Question: I'm not sure where is this controlled from, can you point me out? I'm new to CSS.
The chart gets of the container when you resize the window. Where do you control this in CSS?
I don't need to resize the chart, at least just hide it? is that possible?

I'm using twitter bootstrap and here is the HTML generated
'''
<div class='row-fluid'>
<div class='span9'>
<div class='box'>
<div class='box-content padded' style='text-align: center'>
<div id='graphs' style='width:860px; margin:0 auto;' title='test'>
<div id='chart' style='display: inline-block;' title='test'></div>
</div>
</div>
</div>
</div>
<div class='span3'>
<div class='box'>
<div class='box-content padded'>
Hosts ...
</div>
</div>
<div class='box'>
<div class='box-content padded'>
<b> Services ... </b>
<br> .... </br>
</div>
</div>
</div>
</div>
</div>
'''
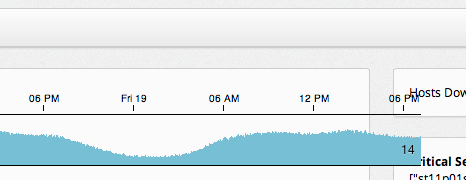
Answer: Resizing the chart to fit the parent container is easy; just use 'width:100%' on the graph. So in your code, replace this code:
'''
<div id='graphs' style='width:860px; margin:0 auto;' title='test'>
'''
with this code:
'''
<div id='graphs' style='width:100%; margin:0 auto;' title='test'>
'''
What that does is sets the graph width as a percentage of the parent element, which is the 'div' of class 'box-content padded'. Thus, if we set the 'width' to '100%', the graph always matches the size of the container.